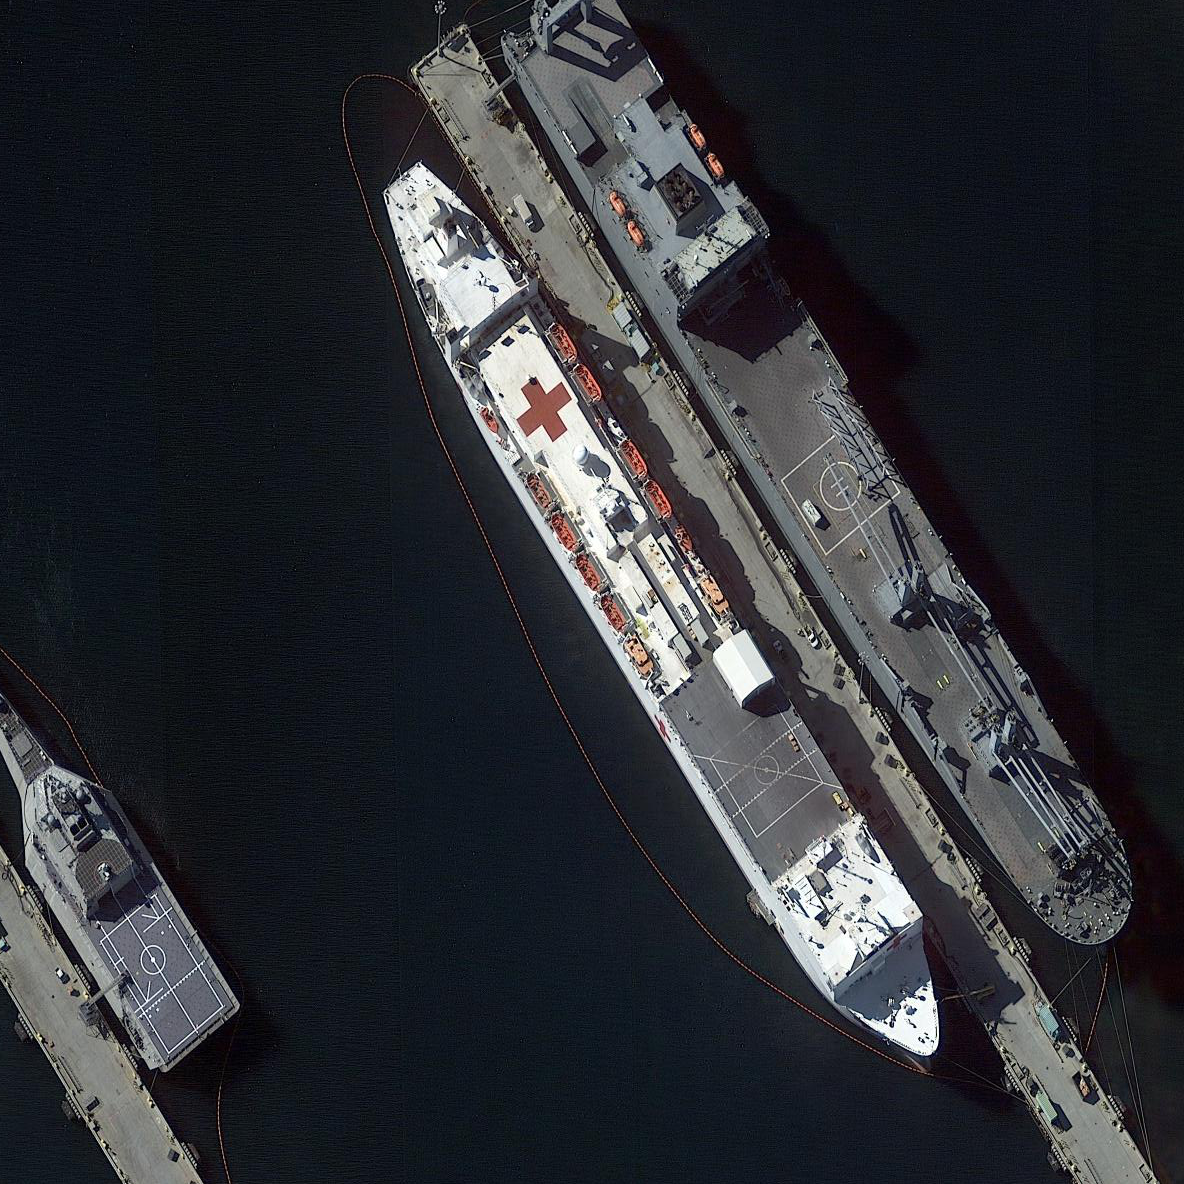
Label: Medical_ship